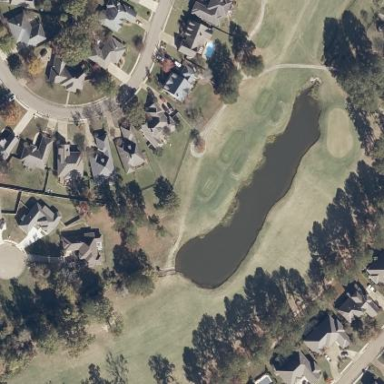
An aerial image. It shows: Water hazard in golf course. The hazard is natural water feature.